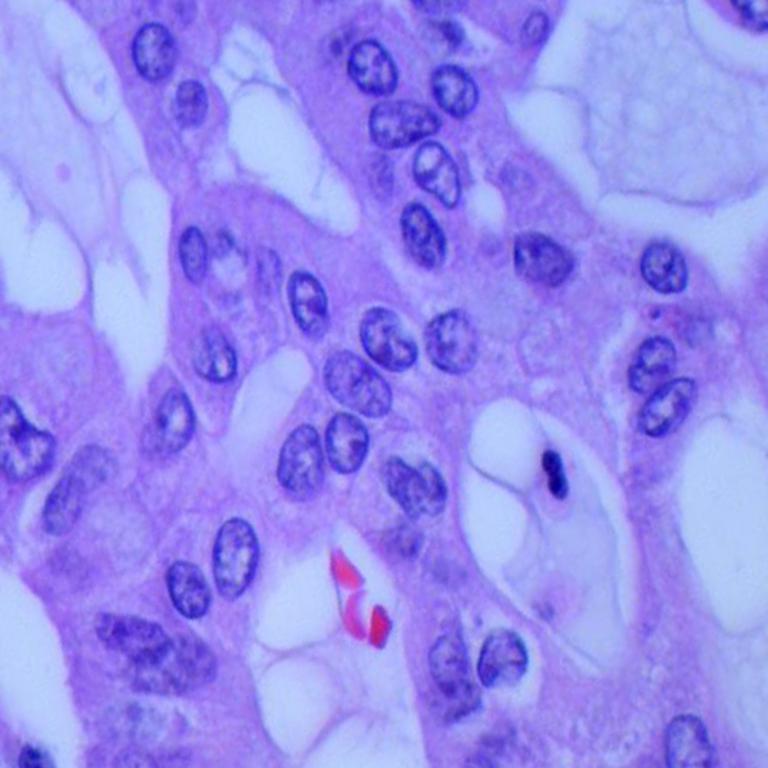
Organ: lung
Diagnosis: adenocarcinomas